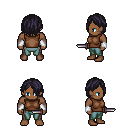
a pixel art fantasy rpg character, male body template, human, dark skin, brown sleeveless shirt, teal pants, raven bangs hairstyle, white cloth bracers, dagger, four views (front, back, left, right), 2x2 character sprite sheet, small pixel art, hard edges, no anti-aliasing